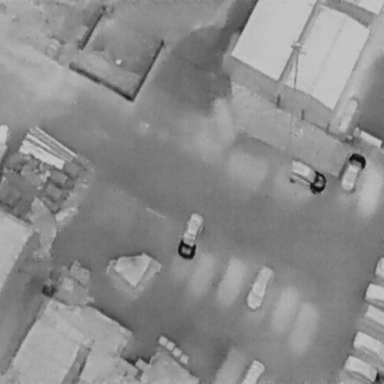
There are nine Cars in the infrared image.